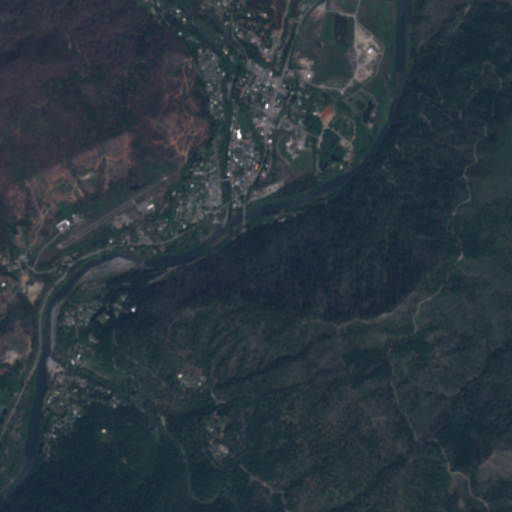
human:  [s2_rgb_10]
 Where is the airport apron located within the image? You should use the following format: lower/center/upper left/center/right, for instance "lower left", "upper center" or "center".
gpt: The airport apron is located in the center left of the image.
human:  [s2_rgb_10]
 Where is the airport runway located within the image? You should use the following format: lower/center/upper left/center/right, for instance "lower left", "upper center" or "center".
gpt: The airport runway is located in the center left of the image.
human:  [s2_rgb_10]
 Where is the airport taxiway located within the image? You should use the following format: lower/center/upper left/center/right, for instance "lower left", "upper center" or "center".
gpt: The airport taxiway is located in the center left of the image.
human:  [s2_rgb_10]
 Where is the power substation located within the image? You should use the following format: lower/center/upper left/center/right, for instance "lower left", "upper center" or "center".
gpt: The power substation is located in the upper center of the image.
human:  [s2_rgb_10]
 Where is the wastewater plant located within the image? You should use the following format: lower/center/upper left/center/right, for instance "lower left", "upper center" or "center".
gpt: The wastewater plant is located in the lower left of the image.
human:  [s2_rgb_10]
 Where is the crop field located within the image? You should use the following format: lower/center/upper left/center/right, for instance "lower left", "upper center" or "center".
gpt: There is no crop field in the image.